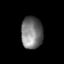
Tissue: lung
Cell type: Epithelial cells
Senescence score: 0.1966
Nuclear area (px): 677
Mean DAPI intensity: 118.654